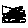
Label: bird